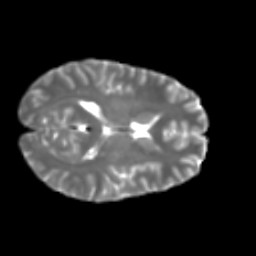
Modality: T2w
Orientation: axial
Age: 28
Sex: female
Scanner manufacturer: ge
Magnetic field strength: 3 T
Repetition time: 7.8 s
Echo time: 0.0606 s